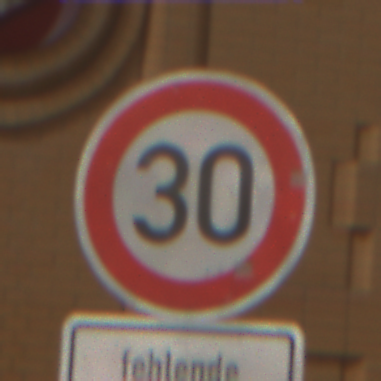
Verkehrszeichen: Geschwindigkeit30
Zusatzzeichen unten: HinweiseAufGefahrenDurchVerbaleAngabe7
Umgebung: Outdoor, Urban
Tageszeit: MorningAfternoon
Wetter: PartlyCloudy
Licht: Natural
Jahreszeit: NotSpecified
Kontrast: HighContrast